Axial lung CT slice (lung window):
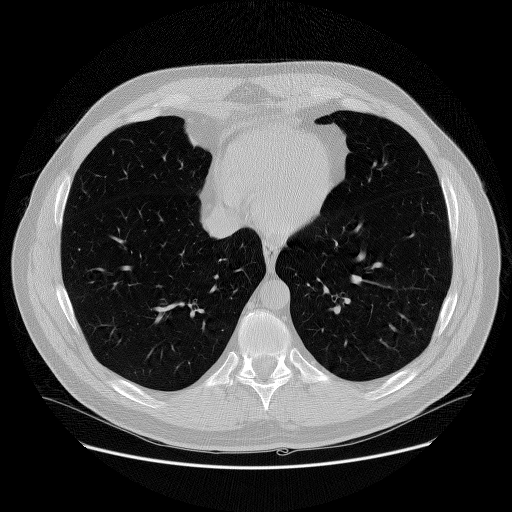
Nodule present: no